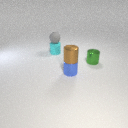
small green metal cylinder to the right of small blue metal cylinder